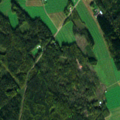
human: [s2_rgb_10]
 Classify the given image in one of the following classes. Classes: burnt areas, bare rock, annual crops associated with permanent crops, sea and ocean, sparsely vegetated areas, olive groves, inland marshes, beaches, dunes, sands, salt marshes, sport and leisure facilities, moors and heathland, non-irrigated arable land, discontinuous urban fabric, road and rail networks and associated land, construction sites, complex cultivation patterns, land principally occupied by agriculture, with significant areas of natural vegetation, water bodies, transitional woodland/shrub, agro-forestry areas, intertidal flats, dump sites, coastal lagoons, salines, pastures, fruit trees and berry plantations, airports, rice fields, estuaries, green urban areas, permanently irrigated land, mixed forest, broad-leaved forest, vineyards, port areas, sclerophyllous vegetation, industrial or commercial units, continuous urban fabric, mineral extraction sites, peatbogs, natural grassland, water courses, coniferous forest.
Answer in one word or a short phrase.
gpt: land principally occupied by agriculture, with significant areas of natural vegetation, broad-leaved forest, mixed forest